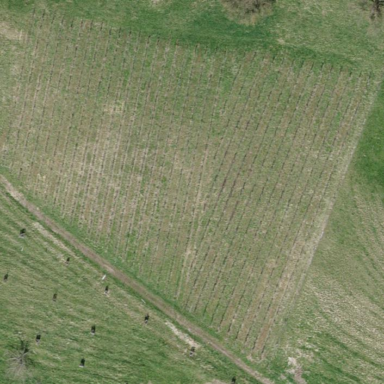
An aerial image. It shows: Beautiful vineyard in the countryside.